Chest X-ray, PA view. Patient: 34 years old, sex F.
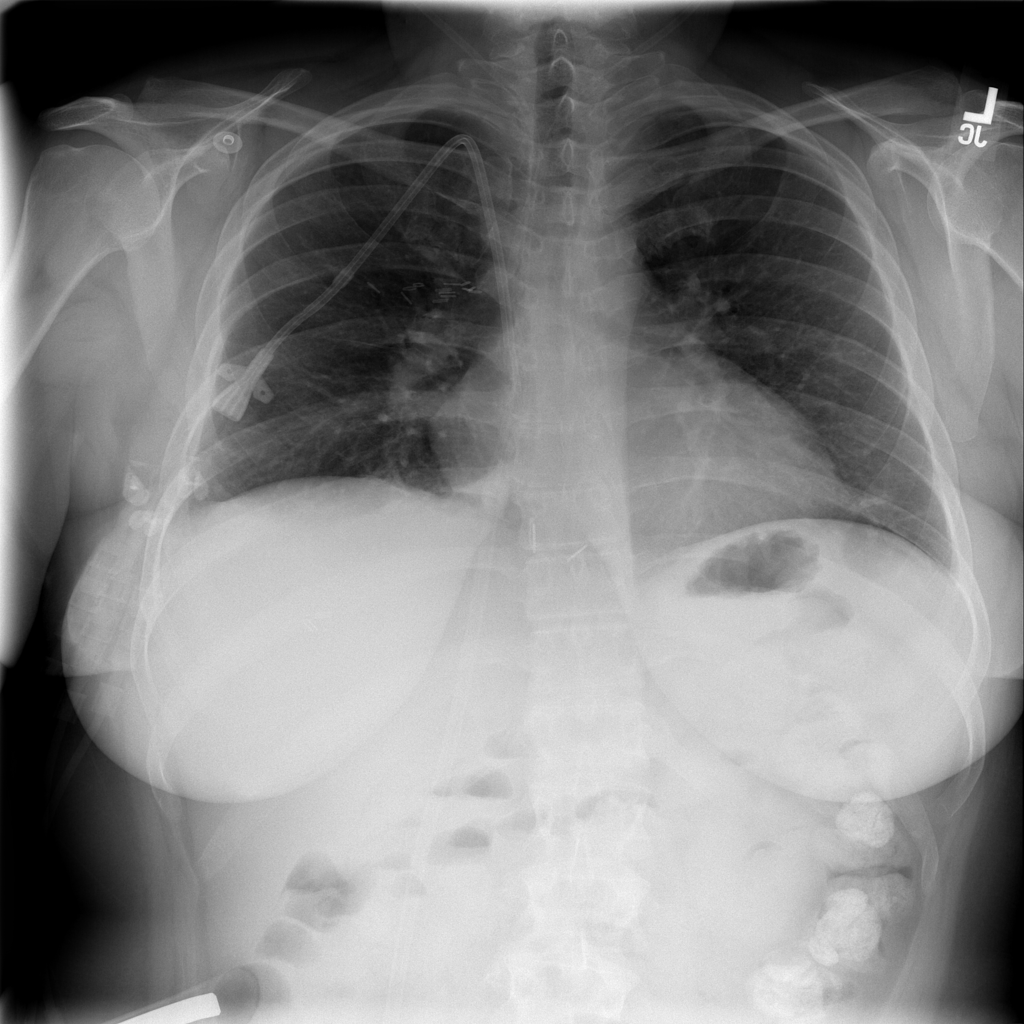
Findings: No Finding